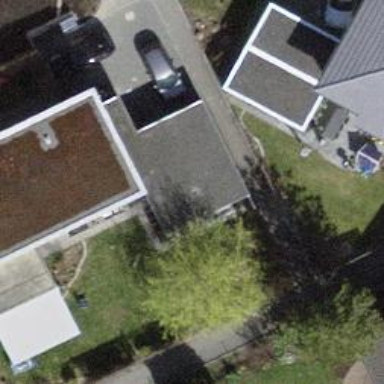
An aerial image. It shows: Garage.